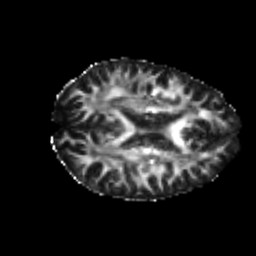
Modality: FA
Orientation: axial
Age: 22
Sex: female
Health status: healthy
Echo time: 0.074 s